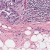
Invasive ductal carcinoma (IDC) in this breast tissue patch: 0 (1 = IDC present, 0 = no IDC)